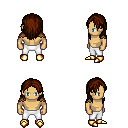
a pixel art fantasy rpg character, male body template, human, tanned skin, leather shoulder armor, white pants, brown long hairstyle, gold boots, four views (front, back, left, right), 2x2 character sprite sheet, small pixel art, hard edges, no anti-aliasing